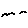
Label: bird